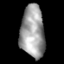
Tissue: lung
Cell type: Endothelial cells
Senescence score: 0.2321
Nuclear area (px): 1220
Mean DAPI intensity: 159.486